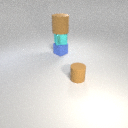
large brown rubber cylinder above small cyan metal cube